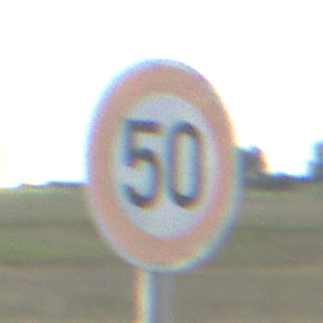
Verkehrszeichen: Geschwindigkeit50
Umgebung: Outdoor, Nature
Tageszeit: Night
Wetter: Overcast
Licht: Artificial
Jahreszeit: NotSpecified
Kontrast: LowContrast